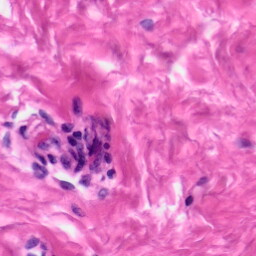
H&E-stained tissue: Skin